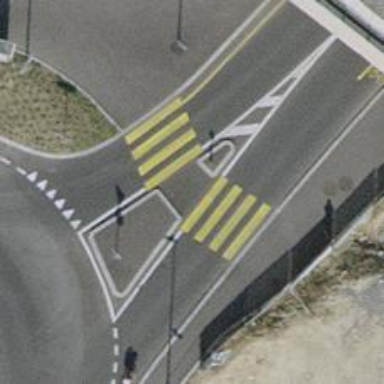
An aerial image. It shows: Uncontrolled footway crossing with markings.